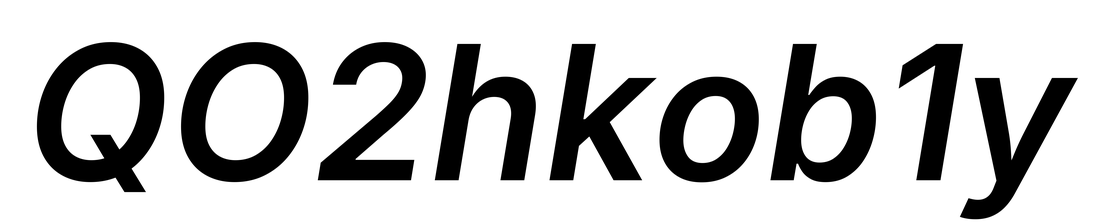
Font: Inter-Italic_SemiBold_Italic